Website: bh-photo
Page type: customer-info-address
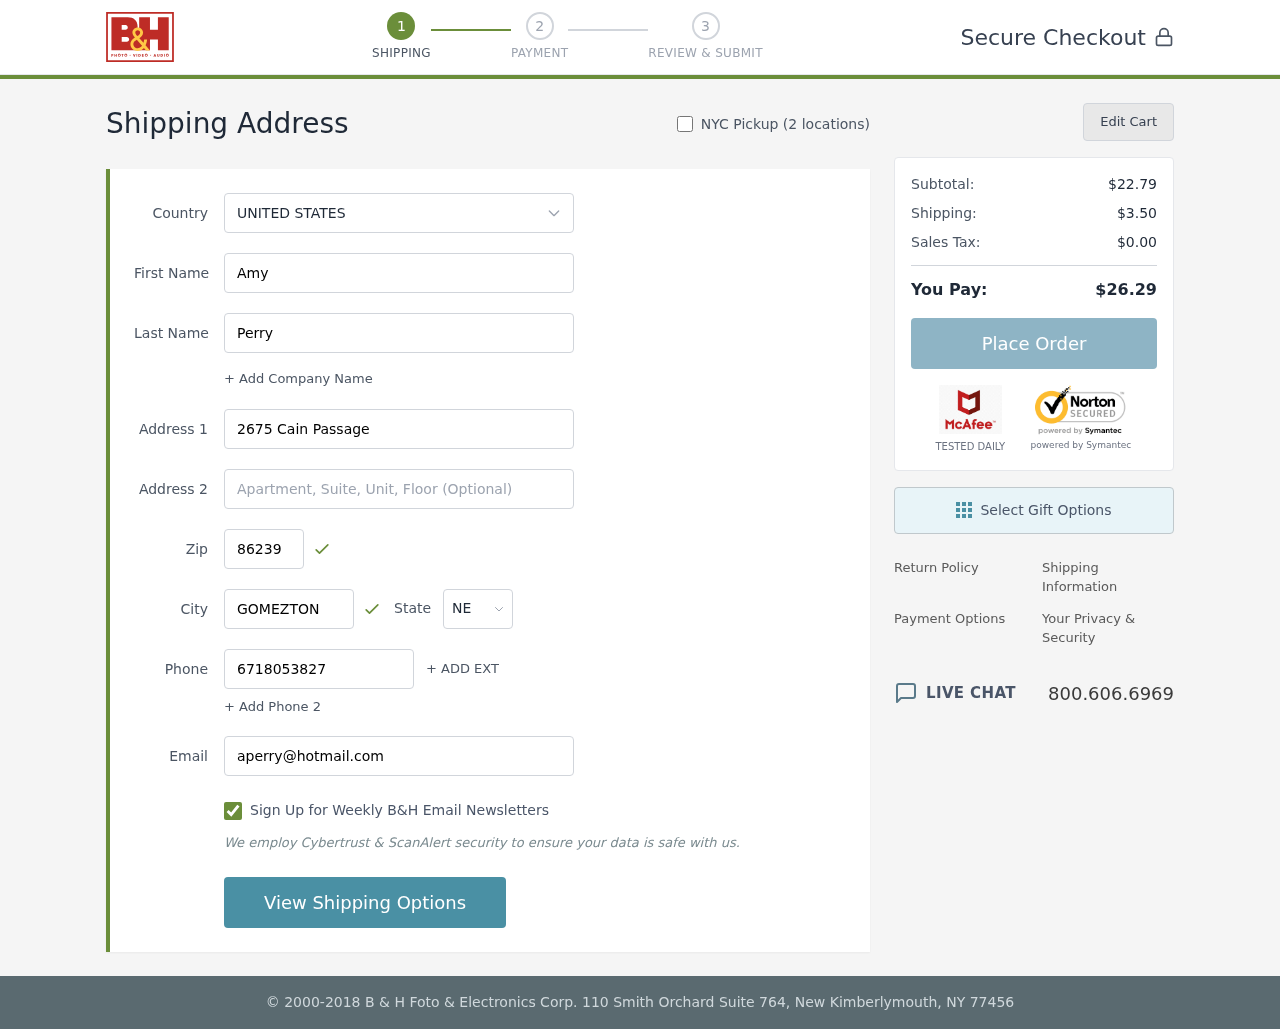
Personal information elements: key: PII_CITY
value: Gomezton
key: PII_COUNTRY
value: United States
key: PII_EMAIL
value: aperry@hotmail.com
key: PII_FIRSTNAME
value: Amy
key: PII_LASTNAME
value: Perry
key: PII_PHONE
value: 6718053827
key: PII_POSTCODE
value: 86239
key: PII_STATE_ABBR
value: NE
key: PII_STREET
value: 2675 Cain Passage
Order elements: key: ORDER_SUBTOTAL
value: $22.79
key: ORDER_SHIPPING_COST
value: $3.50
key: ORDER_TAX
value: $0.00
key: ORDER_TOTAL
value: $26.29